Interaction volume radius: 5 \u00c5
Interaction volume height: 15 \u00c5
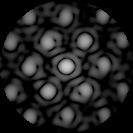
Disorder parameter: 0.261